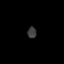
Tissue: skin
Cell type: Epithelial cells
Senescence score: 0.2587
Nuclear area (px): 98
Mean DAPI intensity: 59.092